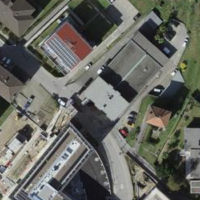
EUNIS habitat code: 54
Species observed at this site:
Lobularia maritima